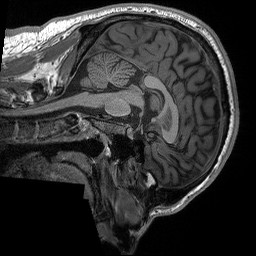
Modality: T1w
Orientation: sagittal
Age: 23
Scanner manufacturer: siemens
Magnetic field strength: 3 T
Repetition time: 2.3 s
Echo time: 0.00296 s